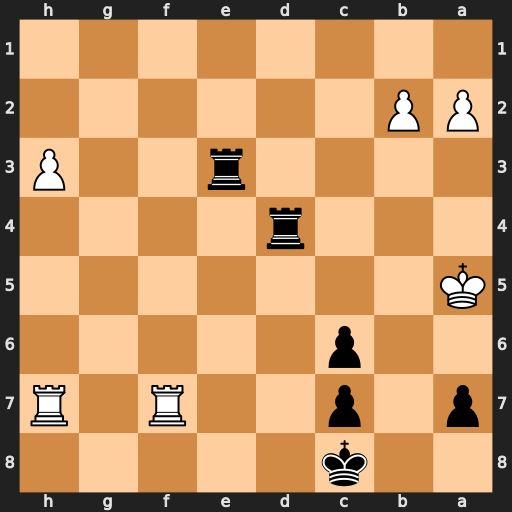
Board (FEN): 2k5/p1p2R1R/2p5/K7/3r4/4r2P/PP6/8
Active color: b
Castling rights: -
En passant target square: -
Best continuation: Re5+ Ka6 Ra4#